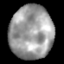
Tissue: lung
Cell type: Others
Senescence score: 0.229
Nuclear area (px): 2262
Mean DAPI intensity: 155.99